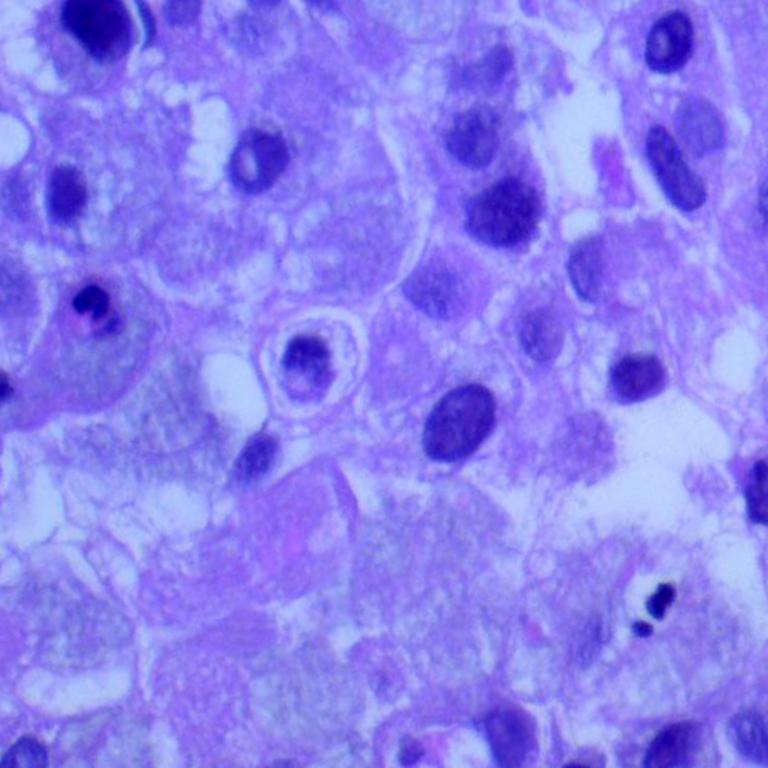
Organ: lung
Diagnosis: adenocarcinomas